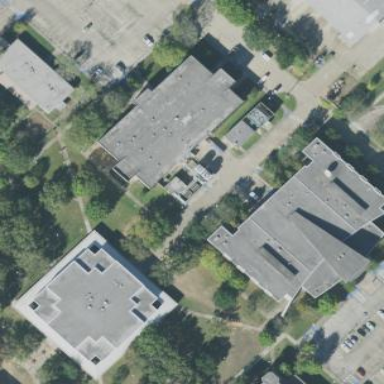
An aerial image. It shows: College building.